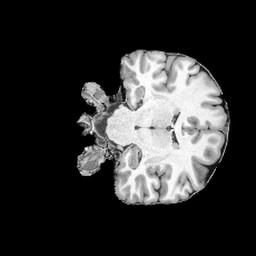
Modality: UNIT1
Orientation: coronal